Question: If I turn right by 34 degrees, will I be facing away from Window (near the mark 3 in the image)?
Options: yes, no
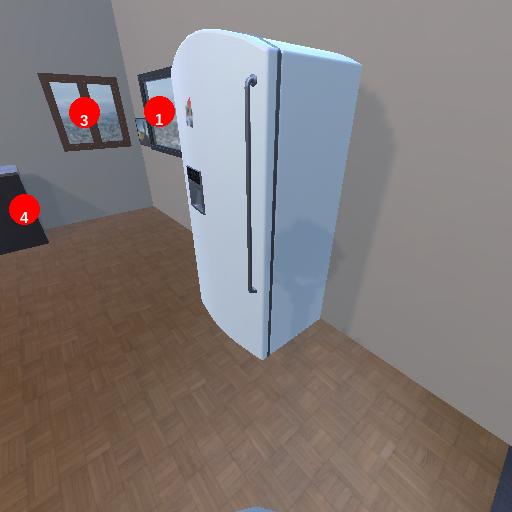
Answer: yes